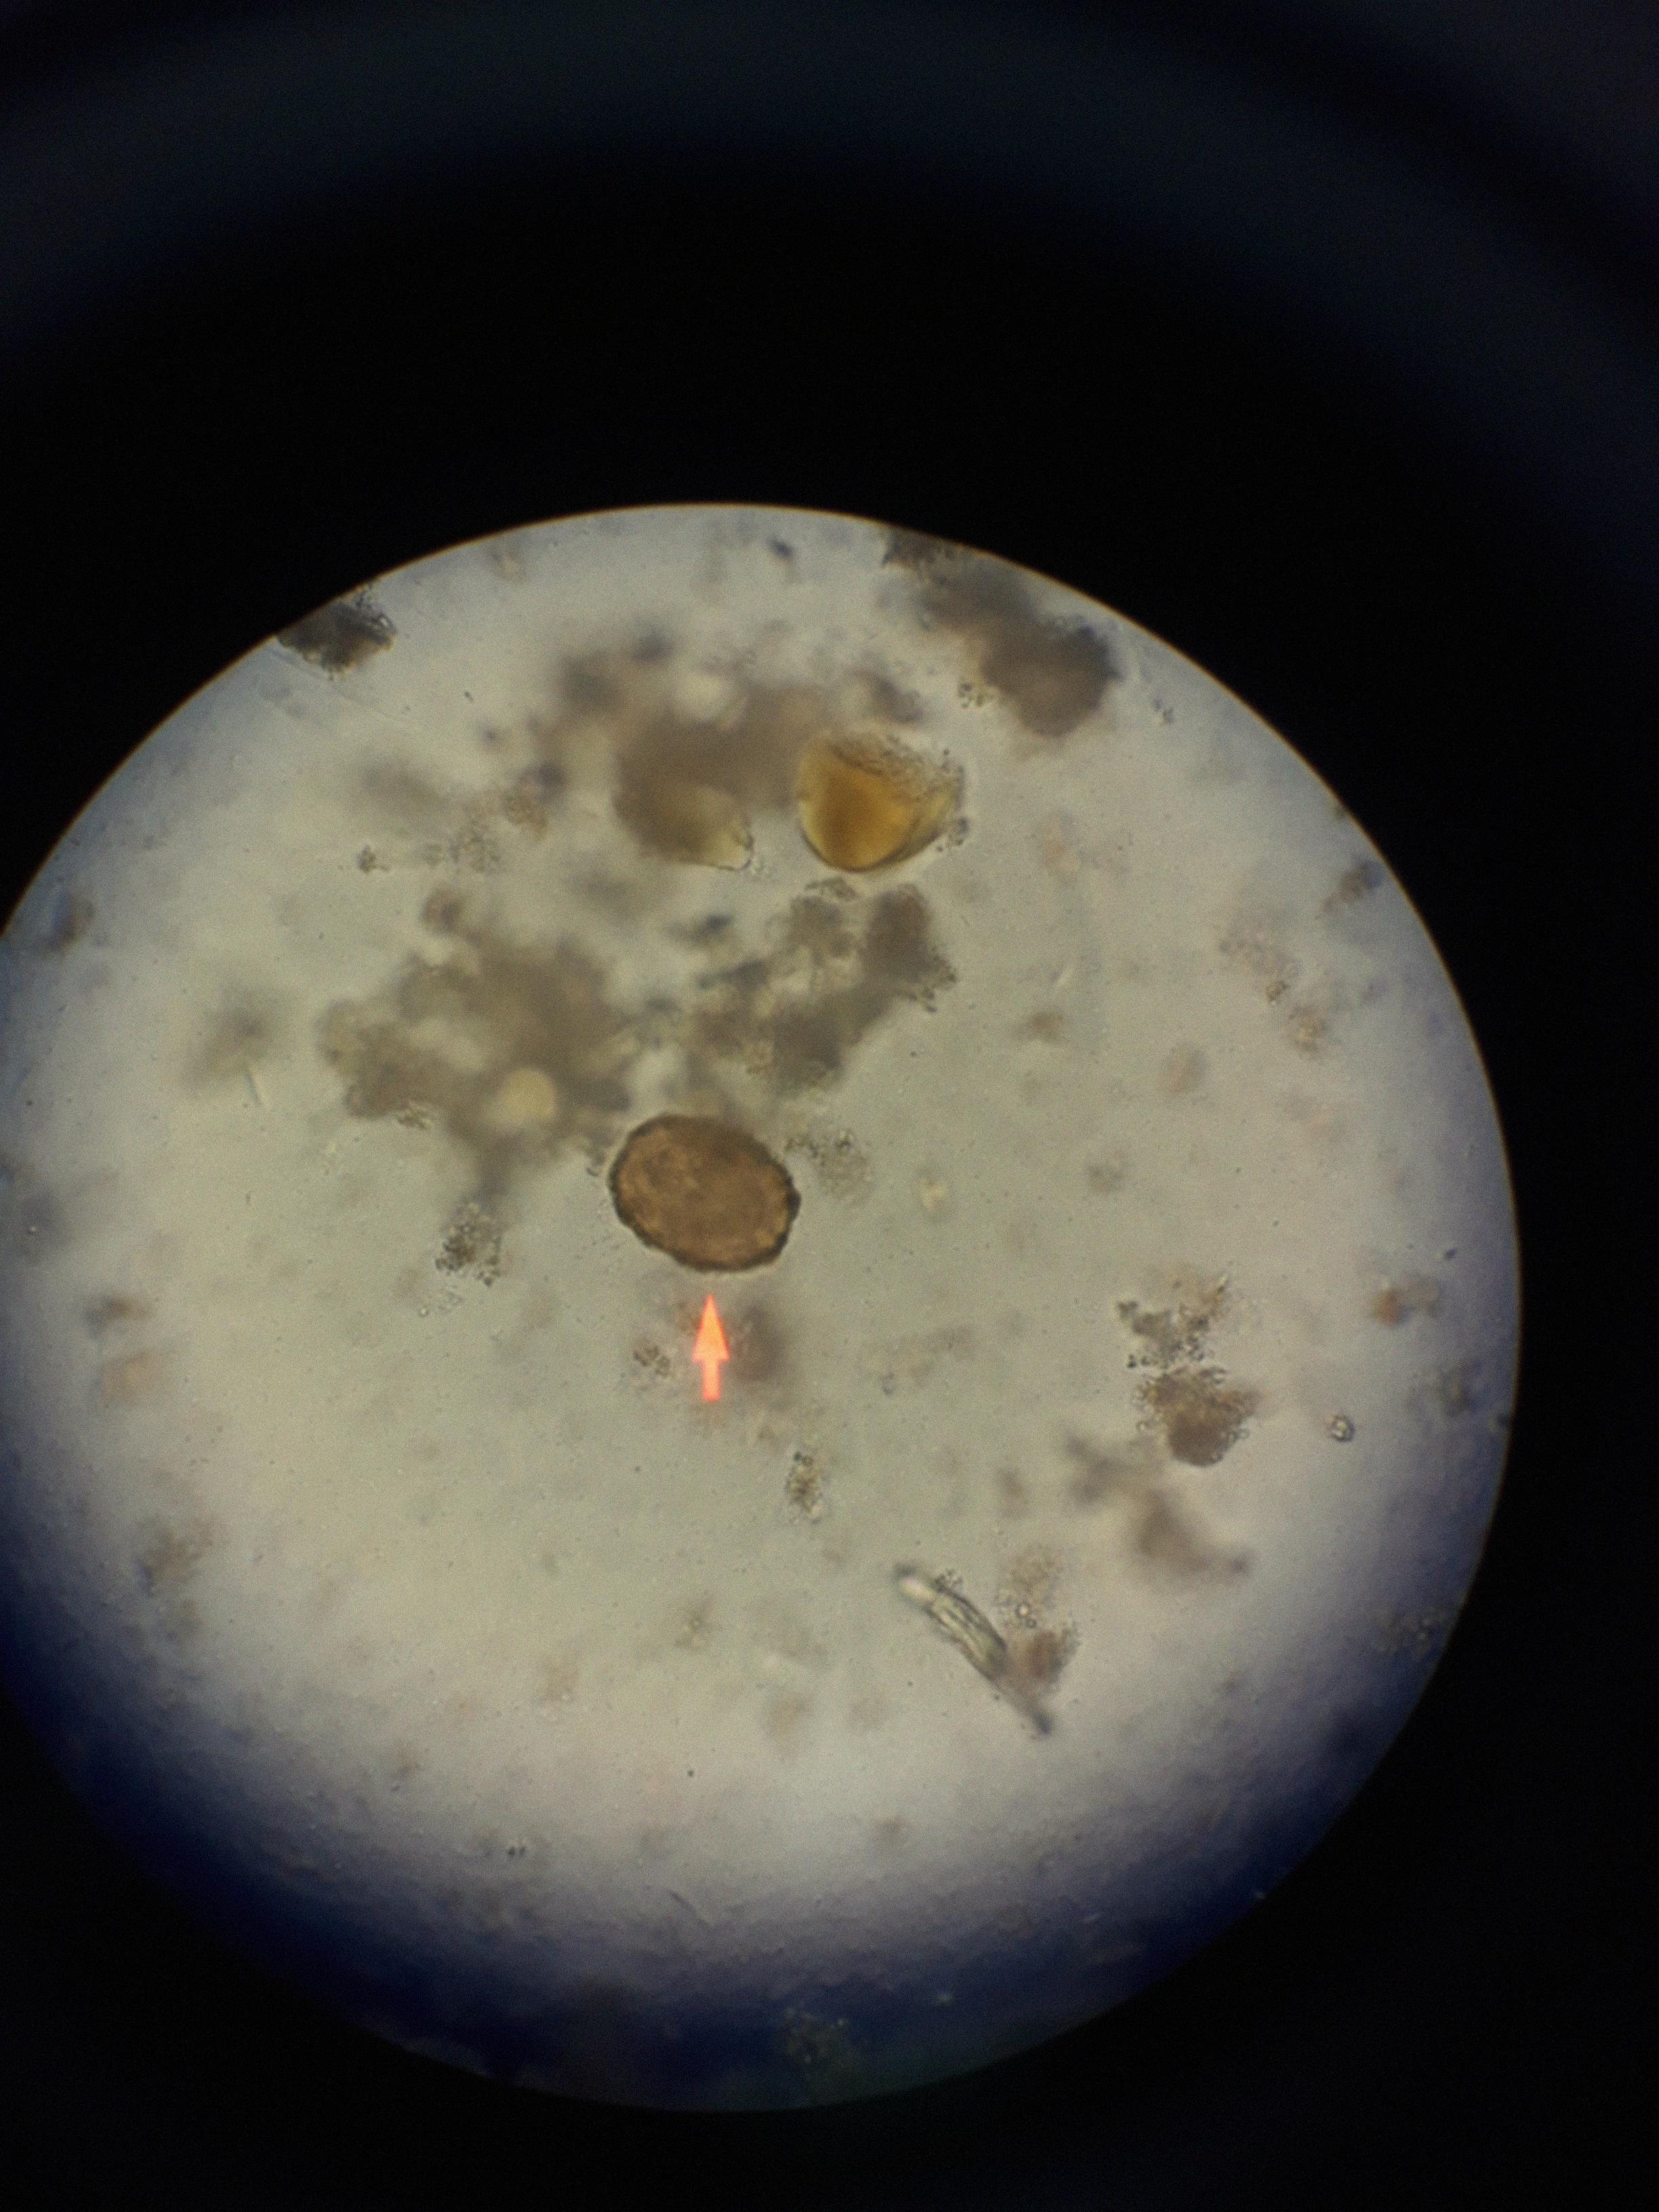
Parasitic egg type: Ascaris lumbricoides